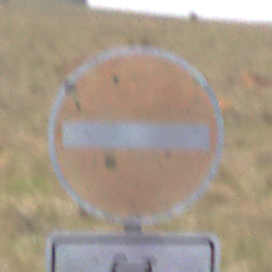
Verkehrszeichen: VerbotDerEinfahrt
Zusatzzeichen unten: EinspurigeFahrzeugeFrei1
Umgebung: Outdoor, Nature
Tageszeit: Midday
Wetter: PartlyCloudy
Licht: Natural
Jahreszeit: NotSpecified
Kontrast: HighContrast